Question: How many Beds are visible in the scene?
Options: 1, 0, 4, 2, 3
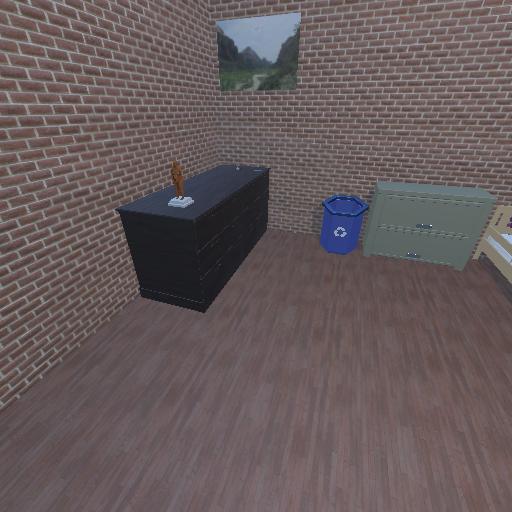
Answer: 1